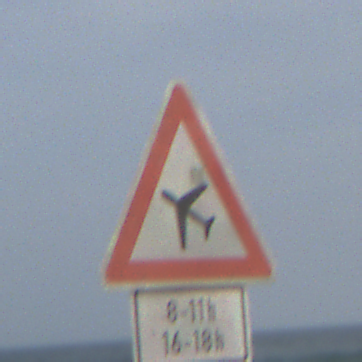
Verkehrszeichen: FlugbetriebRechts
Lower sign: ZeitangabenOhneBeschraenkungAufWochentage2
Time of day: MorningAfternoon
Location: Outdoor (Suburban)
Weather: PartlyCloudy
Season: NotSpecified
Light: Natural